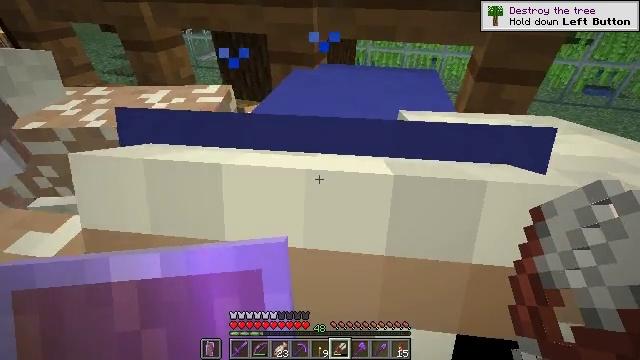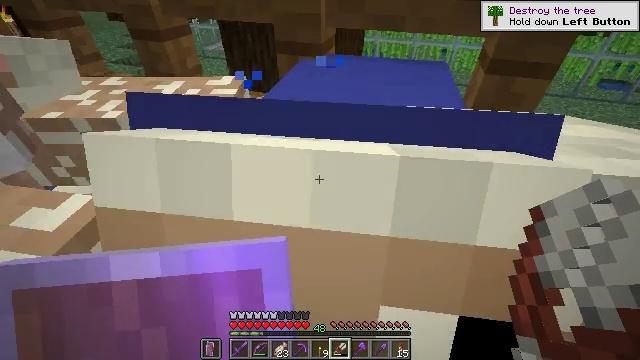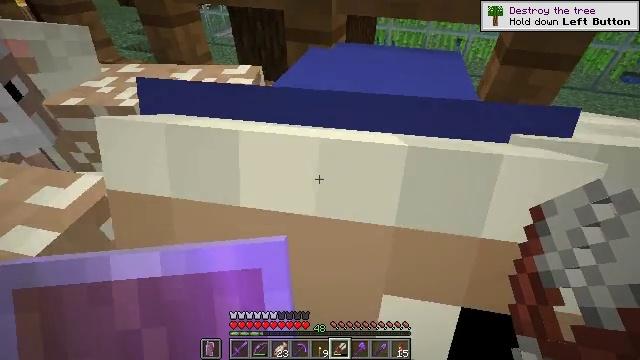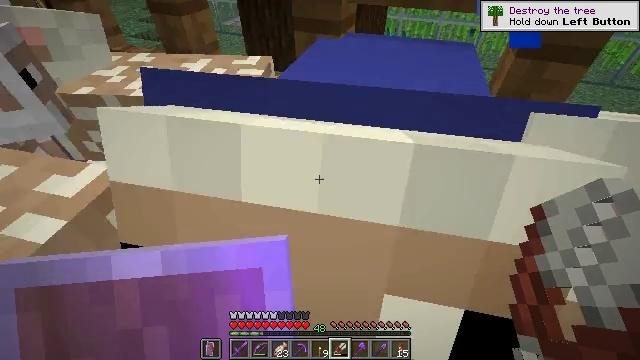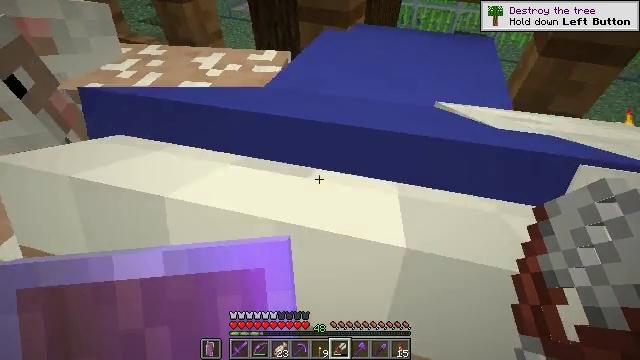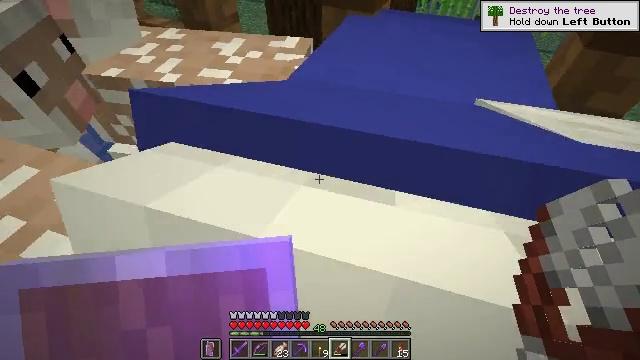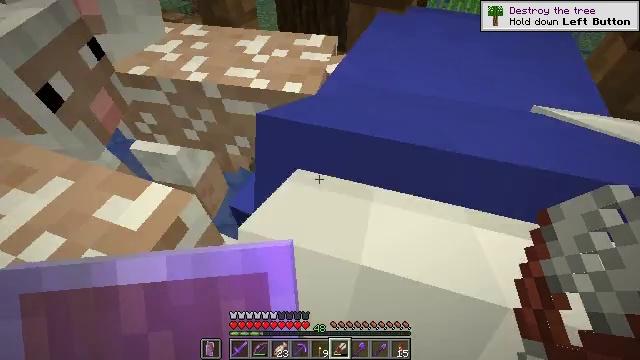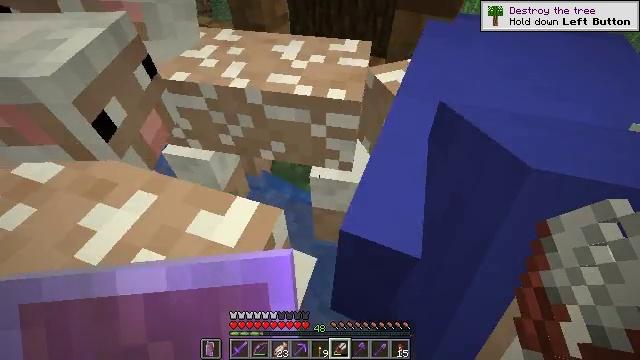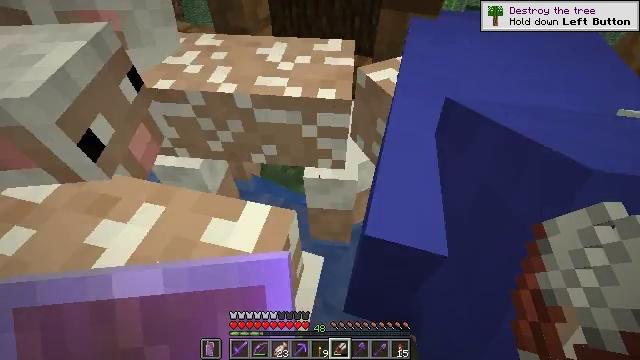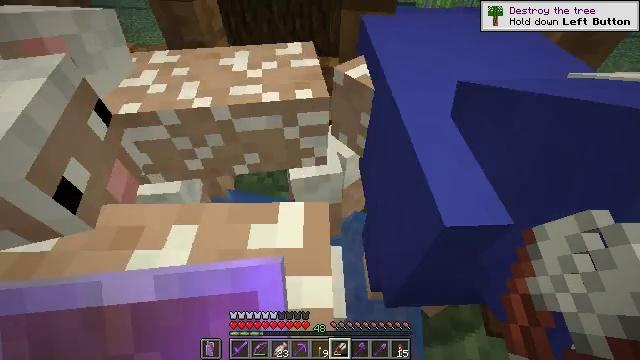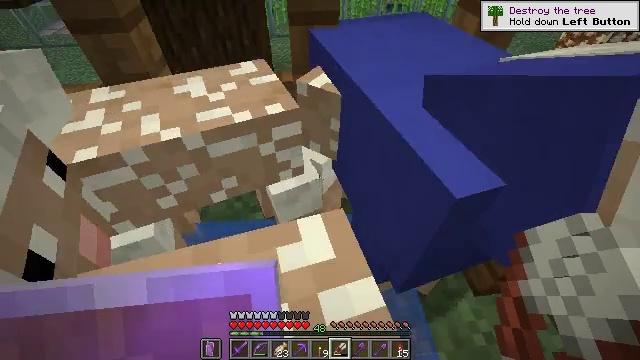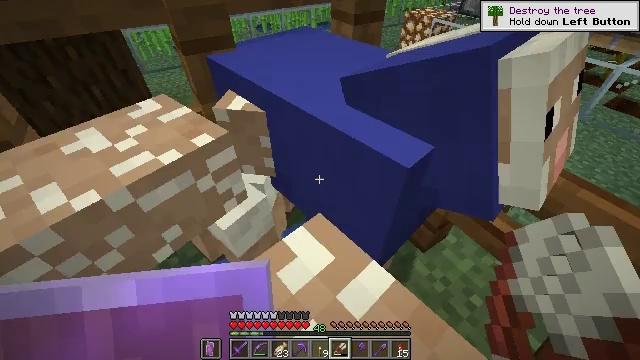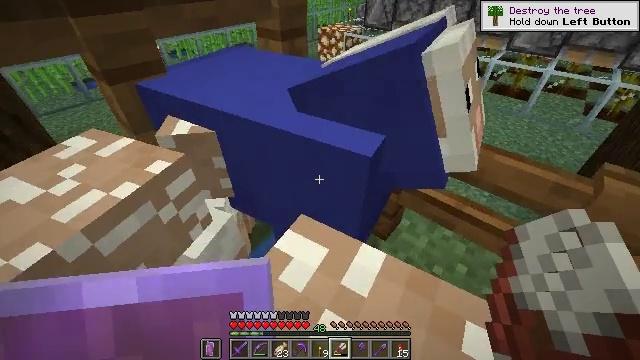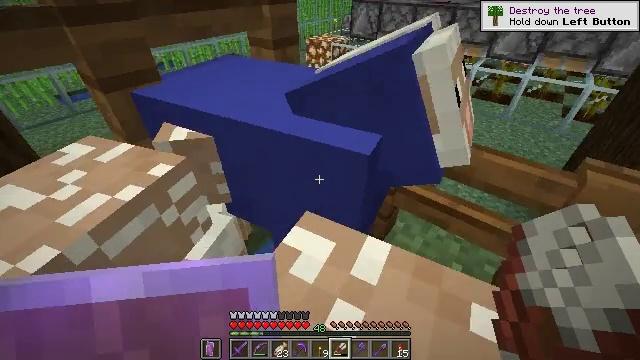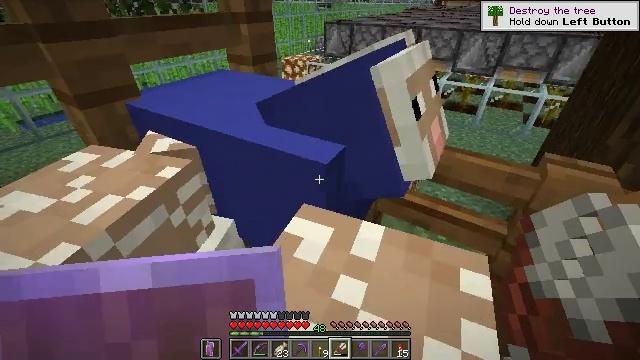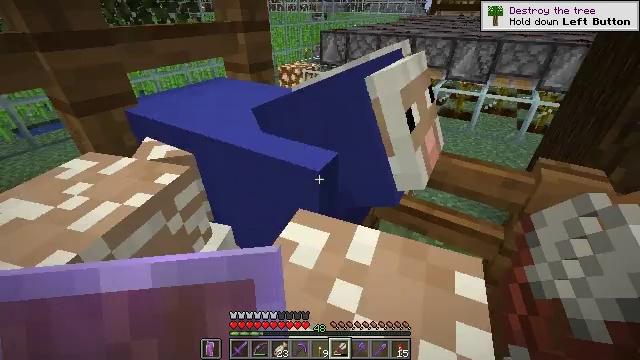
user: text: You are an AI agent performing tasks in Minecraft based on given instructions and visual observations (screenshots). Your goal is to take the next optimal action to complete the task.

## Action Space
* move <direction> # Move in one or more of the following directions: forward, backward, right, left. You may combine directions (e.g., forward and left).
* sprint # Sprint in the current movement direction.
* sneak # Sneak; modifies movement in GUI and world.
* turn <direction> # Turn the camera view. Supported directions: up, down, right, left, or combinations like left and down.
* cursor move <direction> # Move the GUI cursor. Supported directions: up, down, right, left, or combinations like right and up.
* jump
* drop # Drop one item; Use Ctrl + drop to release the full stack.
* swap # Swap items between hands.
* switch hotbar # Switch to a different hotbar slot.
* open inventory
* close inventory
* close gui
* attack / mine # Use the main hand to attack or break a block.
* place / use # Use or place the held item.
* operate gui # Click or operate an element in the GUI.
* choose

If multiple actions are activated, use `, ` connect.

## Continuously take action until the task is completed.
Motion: motion action
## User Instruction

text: craft item air
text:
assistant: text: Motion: turn left and down
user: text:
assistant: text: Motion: turn left and down
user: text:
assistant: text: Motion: turn left and down
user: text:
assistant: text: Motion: turn left and down
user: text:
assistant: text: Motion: move left, turn left and down, use / place
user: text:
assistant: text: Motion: move left, turn down, use / place
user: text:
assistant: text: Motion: move left, use / place
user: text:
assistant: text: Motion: move left, turn right, use / place
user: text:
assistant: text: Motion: move left, turn right
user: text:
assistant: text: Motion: move left, turn right and up
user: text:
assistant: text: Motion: move left, turn right and up
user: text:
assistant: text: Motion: turn right and up
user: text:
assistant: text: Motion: turn right and up
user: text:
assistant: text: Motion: turn right and up
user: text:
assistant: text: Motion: turn up
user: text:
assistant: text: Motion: no_op
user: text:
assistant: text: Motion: turn left
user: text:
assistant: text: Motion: turn left
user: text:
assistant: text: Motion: turn left
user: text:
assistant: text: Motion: use / place
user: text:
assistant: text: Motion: use / place
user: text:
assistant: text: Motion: use / place
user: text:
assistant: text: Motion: use / place
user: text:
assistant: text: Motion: turn left
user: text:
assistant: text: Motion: turn left
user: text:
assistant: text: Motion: no_op
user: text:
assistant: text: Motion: no_op
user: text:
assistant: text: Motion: no_op
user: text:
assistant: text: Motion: no_op
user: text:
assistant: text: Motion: no_op